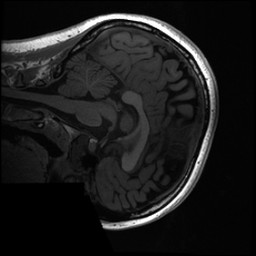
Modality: T1w
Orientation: sagittal
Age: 20
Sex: female